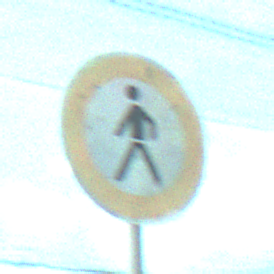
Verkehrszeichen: VerbotFussgaenger
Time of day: MorningAfternoon
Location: Roofed (Special)
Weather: PartlyCloudy
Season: NotSpecified
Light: Natural